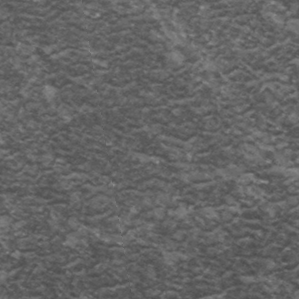
Label: frost